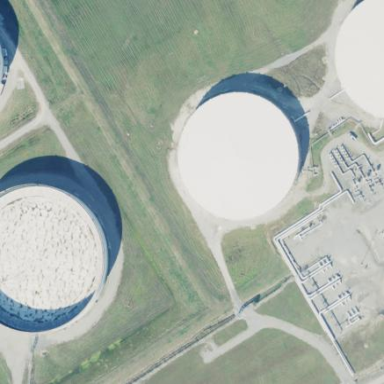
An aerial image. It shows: Storage tank which is man-made.